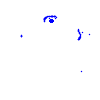
Particle: pion